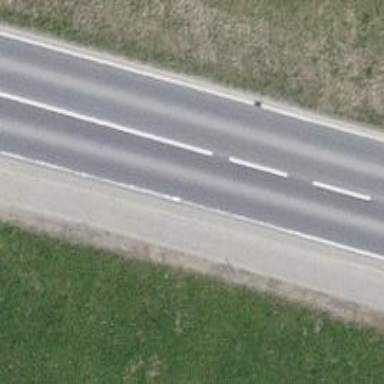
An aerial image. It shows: Primary highway with track for cycling on the right side.